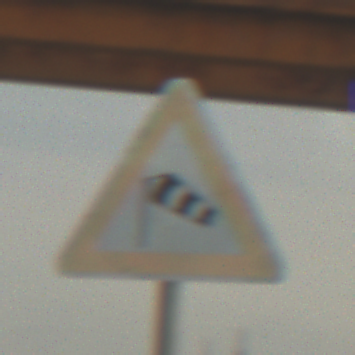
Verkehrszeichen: SeitenwindVonLinks
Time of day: SunriseSunset
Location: Outdoor (Suburban)
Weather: PartlyCloudy
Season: NotSpecified
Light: Natural